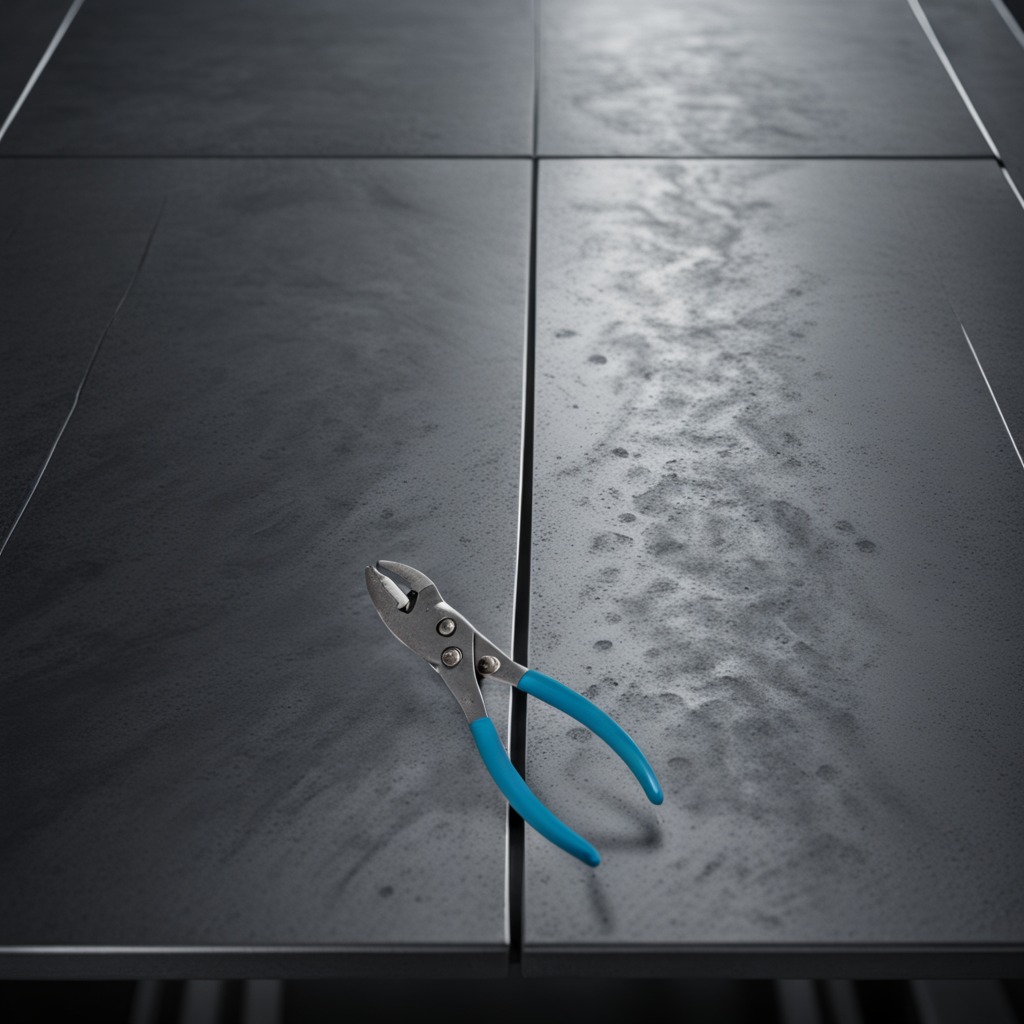
A plier is lying on a cold steel table in a mining workshop.